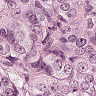
Metastatic tissue present: yes